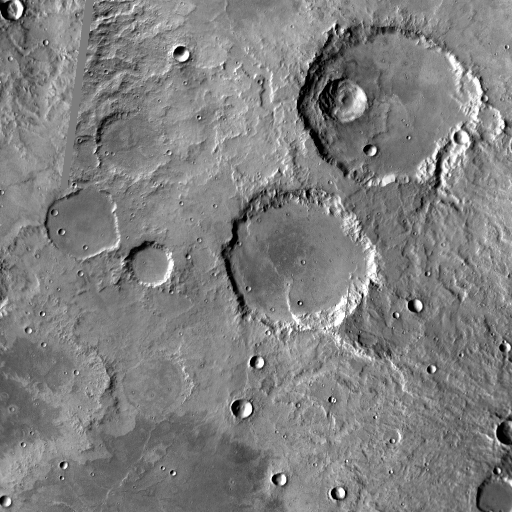
Crater classes present: Background, Other, Buried, Secondary